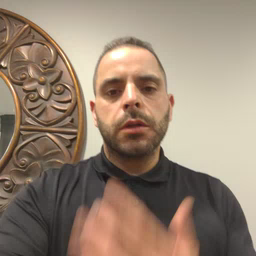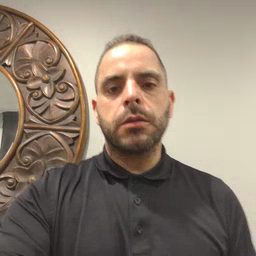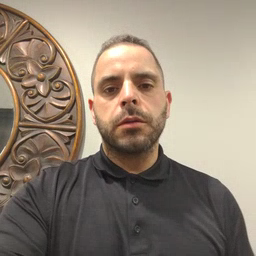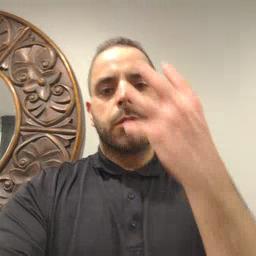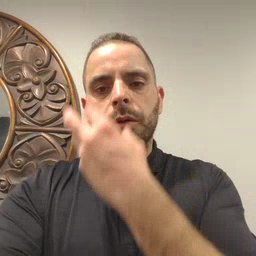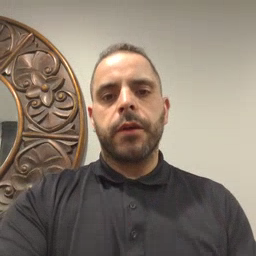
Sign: pretty